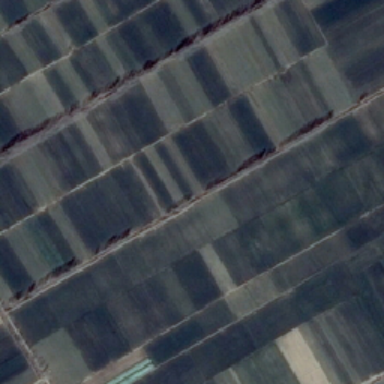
Yellow and black field and road make beautiful scene .